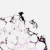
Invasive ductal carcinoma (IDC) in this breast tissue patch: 0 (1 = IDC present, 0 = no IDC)